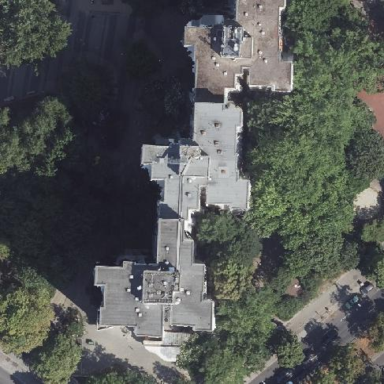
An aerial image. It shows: Block of apartments with flat grey roof.